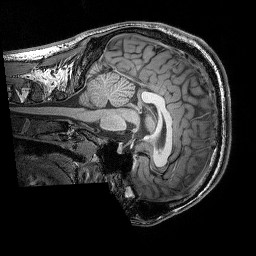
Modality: T1w
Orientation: sagittal
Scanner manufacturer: siemens
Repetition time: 2.25 s
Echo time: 0.00418 s